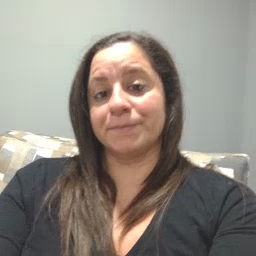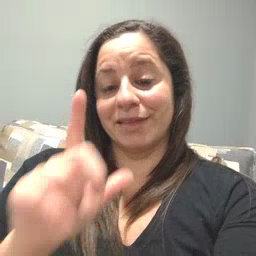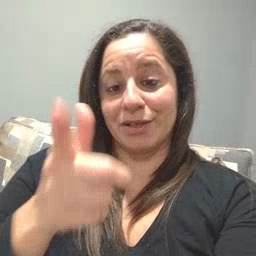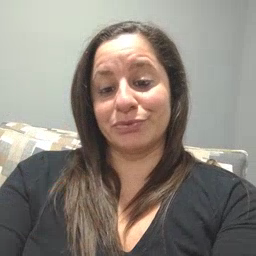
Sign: later